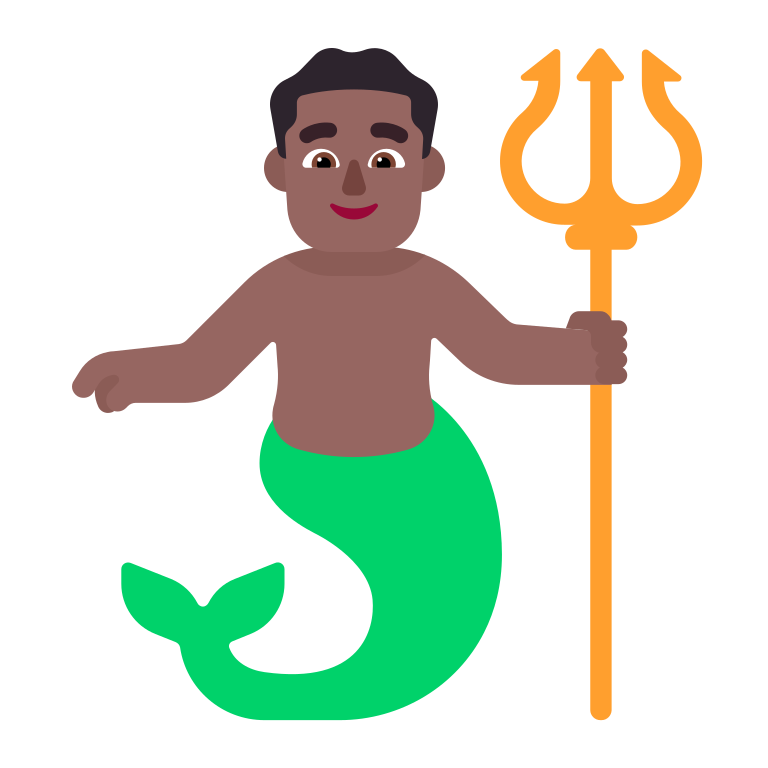
man merpeople flat  dark